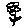
Label: flower